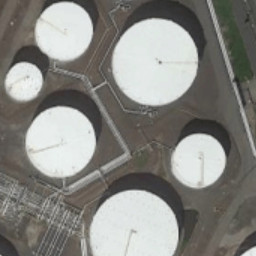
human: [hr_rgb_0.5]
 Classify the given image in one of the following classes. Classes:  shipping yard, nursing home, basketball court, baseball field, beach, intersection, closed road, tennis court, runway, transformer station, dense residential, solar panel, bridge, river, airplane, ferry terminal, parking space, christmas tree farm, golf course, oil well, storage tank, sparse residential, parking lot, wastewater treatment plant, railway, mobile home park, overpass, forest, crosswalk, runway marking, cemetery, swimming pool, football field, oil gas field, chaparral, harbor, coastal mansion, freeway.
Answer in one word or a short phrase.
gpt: storage tank